Question: I have set my firebase database like this

I want the name of node where new booking arrived. I have set child listener for this but it is only showing the previous child name.
here is my code
'''
DatabaseReference reference= FirebaseDatabase.getInstance().getReference("bookings");
reference.addChildEventListener(new ChildEventListener() {
@Override
public void onChildAdded(@NonNull DataSnapshot snapshot, @Nullable String previousChildName) {
Toast.makeText(ExampleService.this, "DataSnapshot 1: "+previousChildName, Toast.LENGTH_SHORT).show();
}
@Override
public void onChildChanged(@NonNull DataSnapshot snapshot, @Nullable String previousChildName) {
Toast.makeText(getApplicationContext(), "DataSnapshot 2: "+ previousChildName, Toast.LENGTH_SHORT).show();
}
@Override
public void onChildRemoved(@NonNull DataSnapshot snapshot) {
Toast.makeText(getApplicationContext(), "DataSnapshot 3: "+ snapshot.toString(), Toast.LENGTH_SHORT).show();
}
@Override
public void onChildMoved(@NonNull DataSnapshot snapshot, @Nullable String previousChildName) {
Toast.makeText(getApplicationContext(), "DataSnapshot 4: "+ previousChildName, Toast.LENGTH_SHORT).show();
}
@Override
public void onCancelled(@NonNull DatabaseError error) {
Toast.makeText(getApplicationContext(), "DataSnapshot error: "+ error, Toast.LENGTH_SHORT).show();
}
});
'''
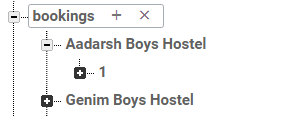
Answer: To show the key of the new child, you want to use 'snapshot.getKey()':
'''
Toast.makeText(ExampleService.this, "DataSnapshot 1: "+snapshot.getKey(), Toast.LENGTH_SHORT).show();
'''
I highly recommend keeping the <URL> handy.